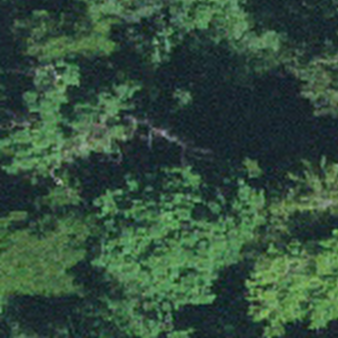
Label: other